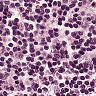
Metastatic tissue present: no